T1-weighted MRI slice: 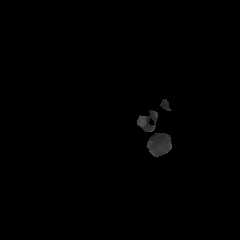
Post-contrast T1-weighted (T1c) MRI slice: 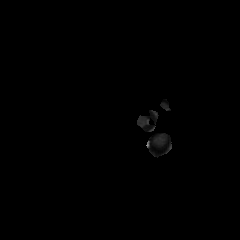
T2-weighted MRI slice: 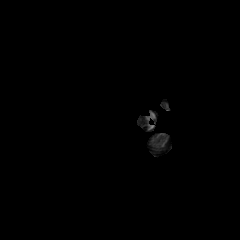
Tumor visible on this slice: no